Question: i installed vagrant lately on my windows 7 machine, i successfully runned the virtual machine because i can ssh to it but no synchronization between my local project and the homestead.
my yaml file is like :
'''
ip: "192.168.10.10"
memory: 2048
cpus: 1
provider: virtualbox
authorize: ~/.ssh/id_rsa.pub
keys:
- ~/.ssh/id_rsa
folders:
- map: /Users/User/Homestead/projects
to: /home/vagrant/sites
sites:
- map: laravel.dev
to: /home/vagrant/sites/laravel/public
hhvm: true
databases:
- homestead
variables:
- key: APP_ENV
value: local
'''
My laravel project is inside projects folder in my local homestead directory, but it seems that the sites folder that links to it is not synced with it !!
i'm not good at unix command line but is it weird that ls -la command work but ls alone don't seem to work as i saw if tutorials ?

## update :
After changing the hosts file setup for : '127.0.0.1 laravel.dev' to '192.168.10.10 laravel.dev' the site was accessible in my browser, but the problem of no syncronization still happening (i had to install a new laravel in vangrant) i want to deplay my project from wamp to projects folder and be syncronized with "sites" in homestead
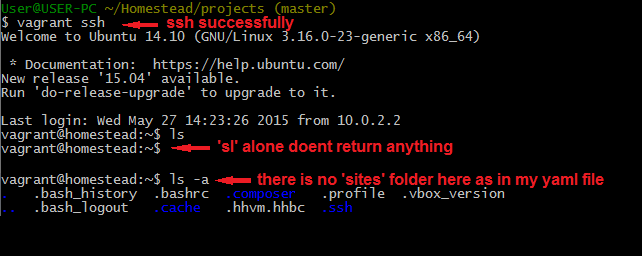
Answer: Edit your Homestead.yaml
In the line
'''
---
folders:
- map: E:/projects //your projects folder here
to: /home/vagrant/Code
sites:
- map: homestead.app
to: /home/vagrant/Code/Laravel/public
'''
Now if you are using Windows, open notepad as administrator and your hosts
'''
System32/drivers/etc/hosts
192.168.10.10 laravel5angularapp.dev
192.168.10.10 angular2laravel.dev
192.168.10.10 laravel5-angular2.dev
192.168.10.10 yourproject.dev
'''
Now access your homestead
'''
homestead up
homestead ssh
'''
Inside homestead
'''
cd Code
ls -a
'''
All your projects should appear here, then
'''
cd ~
'''
then
'''
serve yourproject.dev /home/vagrant/Code/yourlaravelprojectname/public/
'''
Then
'''
sudo service nginx restart
'''
Or
'''
homestead reload
'''
Your project should be running in
'''
http://yourproject.dev
'''